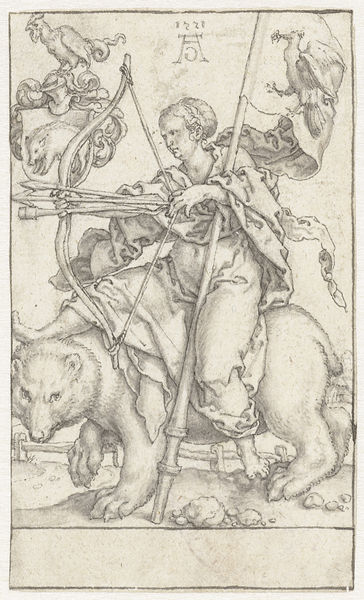
Titel: Drift
Künstler: Heinrich Aldegrever
Standort: Amsterdam
Institution: Rijksmuseum
Schlagwörter: umhang, vogel, weiß, wolf, frau, grau, haar, schwarz, skizze, zeichnung, tiere, weg, zaun, hochformat, stein, signatur, vögel, boden, gewand, blatt, reiter, stock, papier, bogen, stab, fahne, lanze, zopf, schwein, lumpen, kohle, barfuß, druck, schwarz-weiß, monogramm, radierung, stich, helm, allegorie, jagd, wappen, zahl, mittelalter, hahn, huhn, dürer, wildschwein, bär, pfeil, diana, eber, pfeile, gockel, albrecht, ferkel, aldegrever, vogeö, a, 1778, ag, 1558, pflagge, 1228, pfeil und boen, 1728